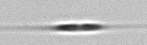
Label: Cylindrotheca